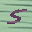
Label: 5